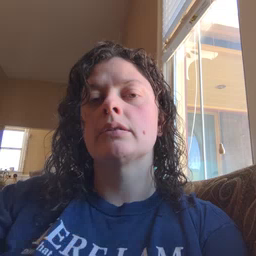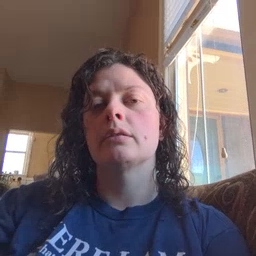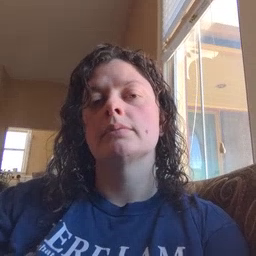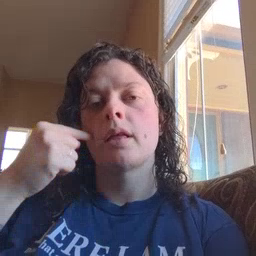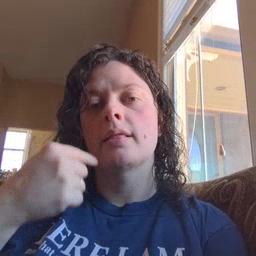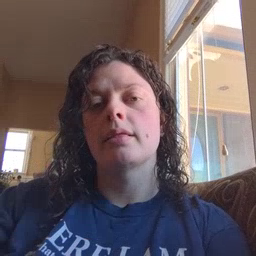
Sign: smile